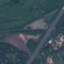
Label: Highway